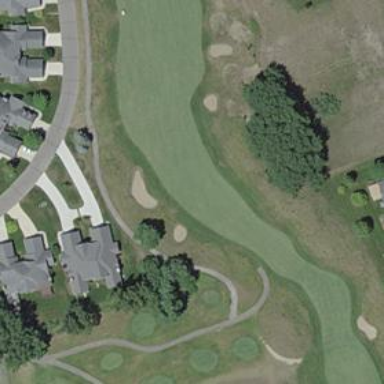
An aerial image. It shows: Golf hole.